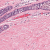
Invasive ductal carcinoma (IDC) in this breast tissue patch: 0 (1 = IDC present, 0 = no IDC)